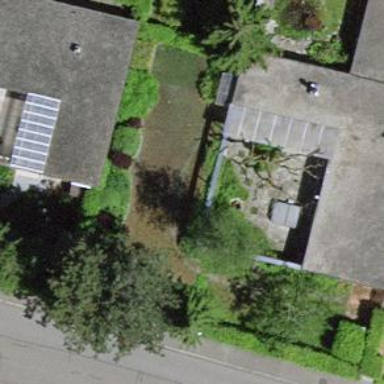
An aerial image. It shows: Detached building.